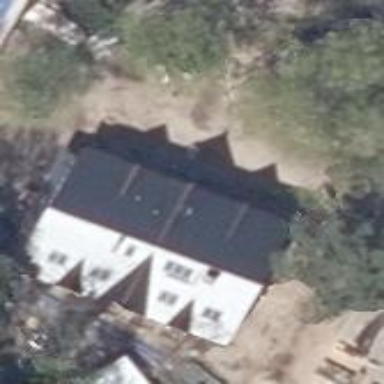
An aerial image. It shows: Historic residential building with gabled black roof made of tar paper. The building has brown color.